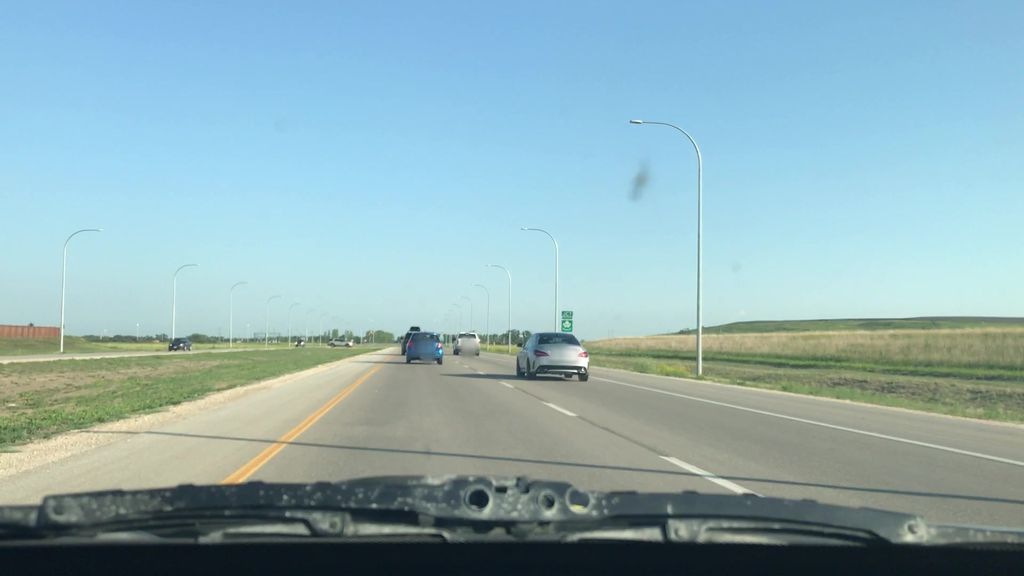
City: winnipeg